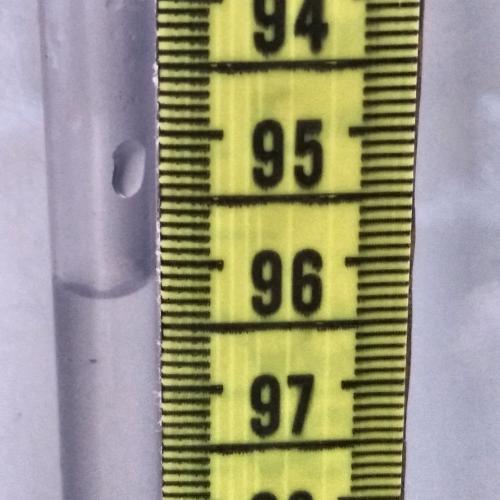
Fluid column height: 96.3 cm